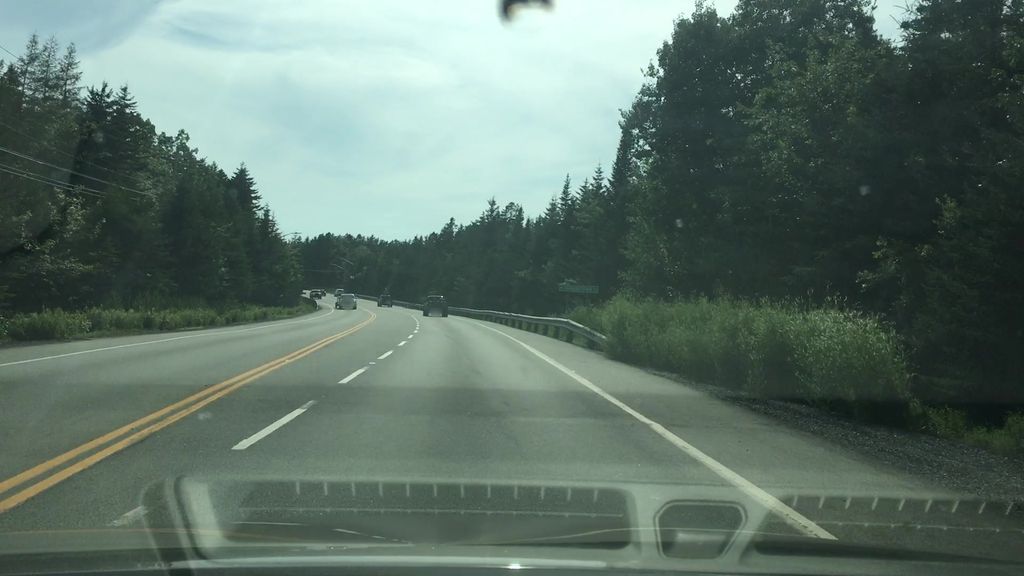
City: halifax